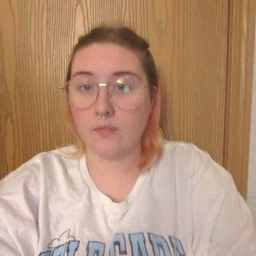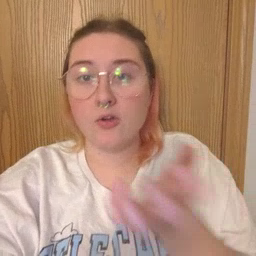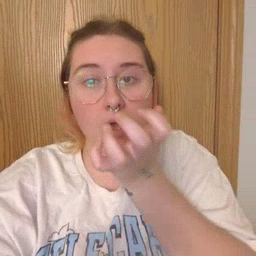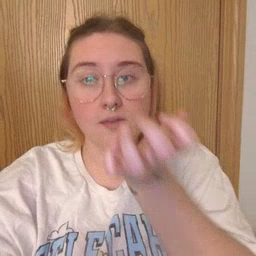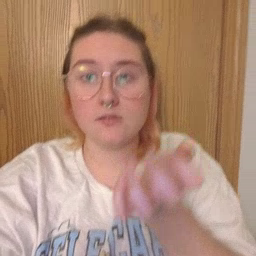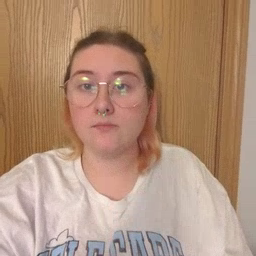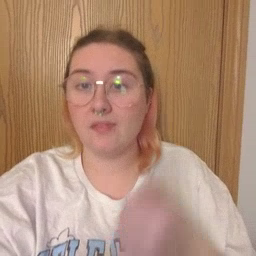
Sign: grass